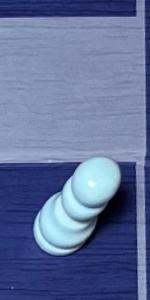
Label: Pawn_White